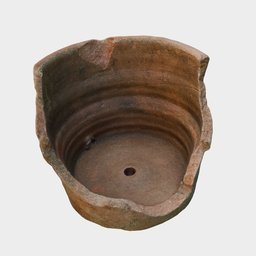
Label: decoration